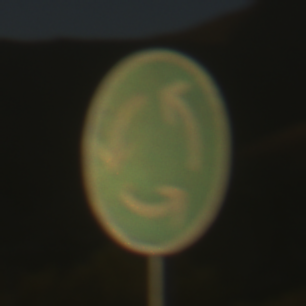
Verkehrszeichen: Kreisverkehr
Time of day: SunriseSunset
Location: Outdoor (Nature)
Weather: Clear
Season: NotSpecified
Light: Natural